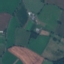
Land use / land cover: Pasture